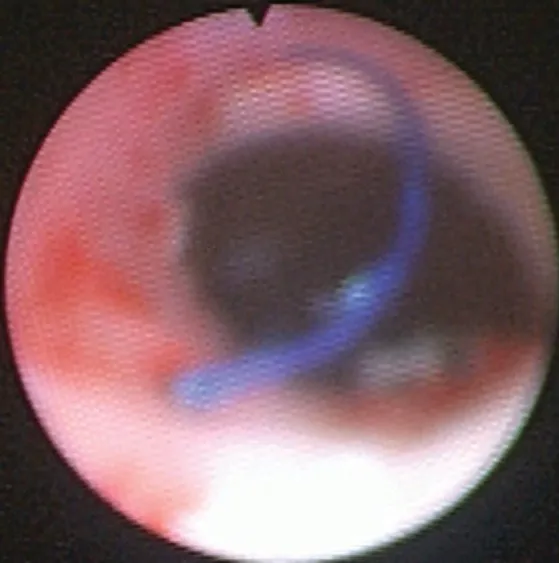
Suture material seen eroding into the UPJ and proximal ureter.
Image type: endoscopy (airway_endoscopy)